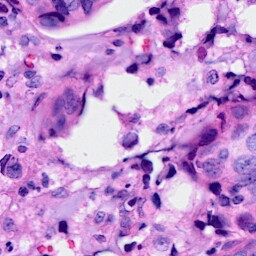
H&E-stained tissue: Breast